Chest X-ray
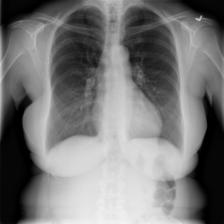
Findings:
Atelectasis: negative
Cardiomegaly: negative
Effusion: negative
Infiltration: negative
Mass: negative
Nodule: negative
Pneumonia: negative
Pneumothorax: negative
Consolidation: negative
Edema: negative
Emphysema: negative
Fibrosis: negative
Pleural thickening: negative
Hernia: negative